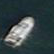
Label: civil